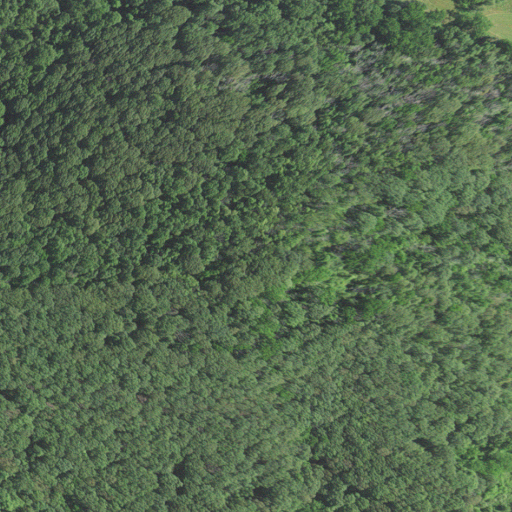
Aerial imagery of mountain in West Virginia named Bent Mountain containing deciduous forest and pasture